Question: Is there any jQuery plugin that applies paging, allows users to select the page size, and manages displaying user's current position in the results (e.g. 'Showing results: 1-5 of 230')? I want to load all the list items into the 'ul' on initial page load, and apply the paging afterword.
<URL>, but it doesn't work with a 'ul'.
Here is a wireframe screenshot for what I am trying to accomplish:

Any suggestions?
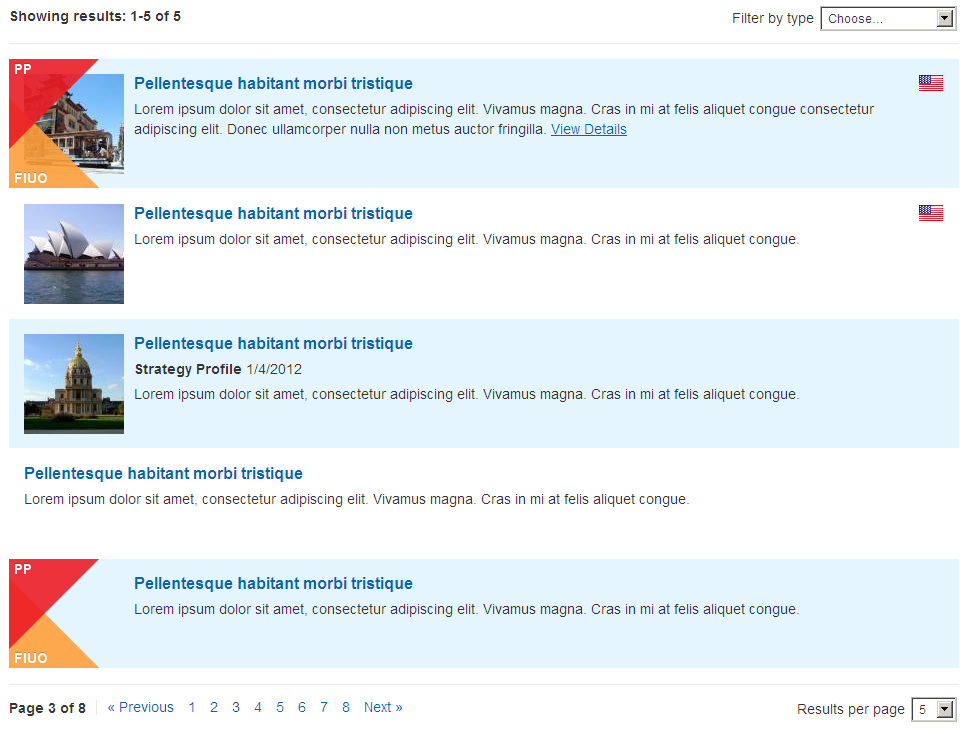
Answer: After further research I have not found an equivalent to DataTables that works with '<ul>'s.
Because the website is internal website and DataTables is so robust, I went with DataTables. The page renders a single-column table, and the styling is tweaked to hide the table header and footer. In the end, it looked exactly like the wireframe above. It's just a shame that the markup has to be polluted with the ugly '<table>' tags.